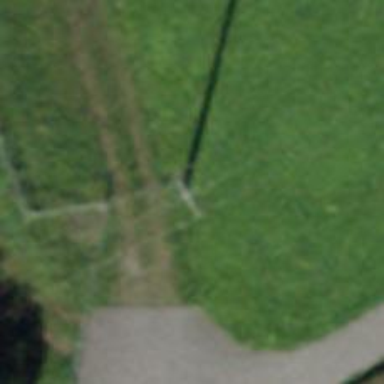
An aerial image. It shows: Concrete power pole.